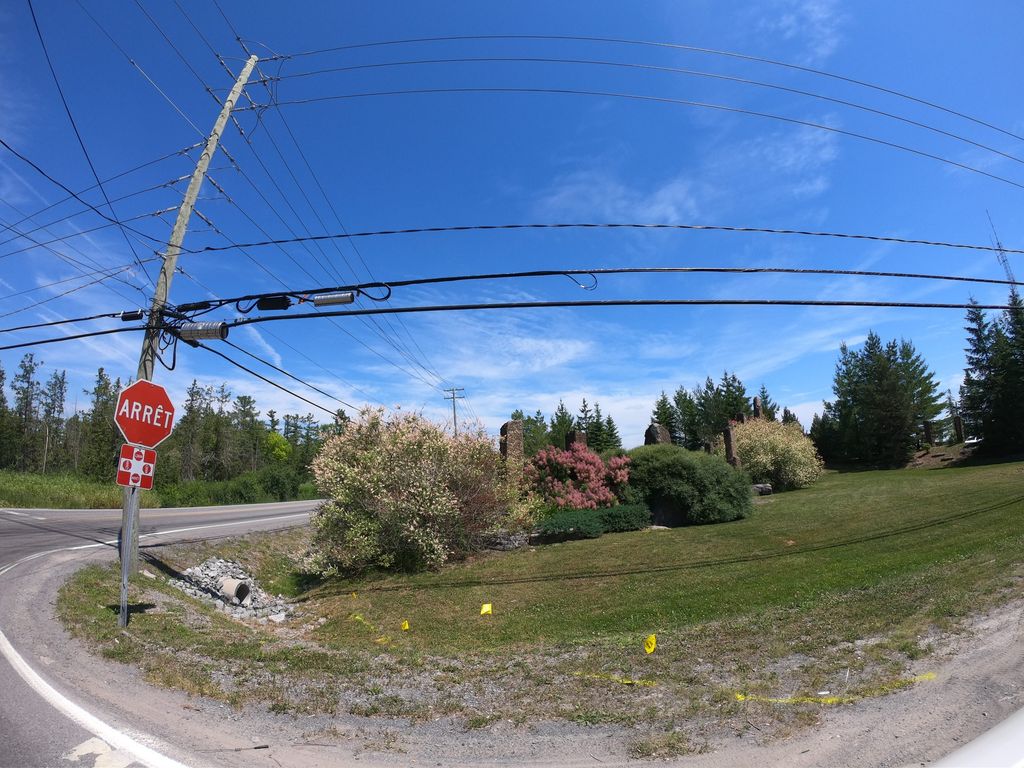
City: ottawa-gatineau